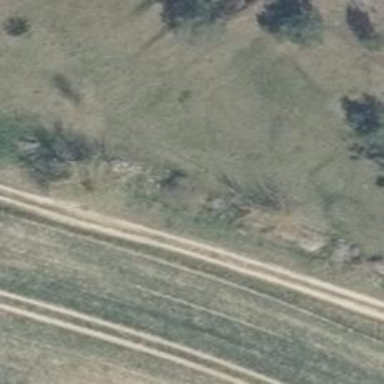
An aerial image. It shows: Gravel track of grade3 type.